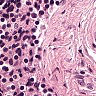
Metastatic tissue present: no